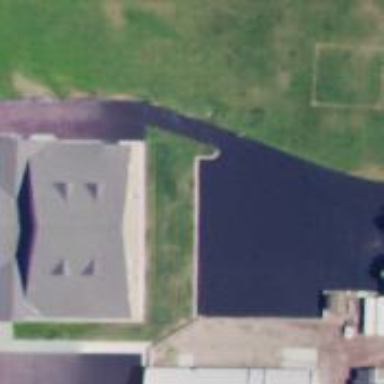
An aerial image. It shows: School.